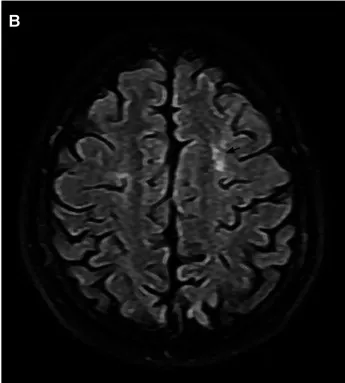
Brain magnetic resonance imaging scan (B,C) Axial FLAIR image showed bilateral hyperintense white matter lesions in the frontal lobes. The number of lesions is more than expected for the patient's age. Annotations: Ao, aorta; RPA, right pulmonary artery; LPA, left pulmonary artery.
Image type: radiology (mri)